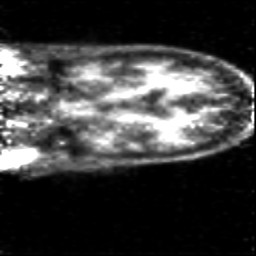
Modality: PET
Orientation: coronal
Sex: male
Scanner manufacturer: siemens